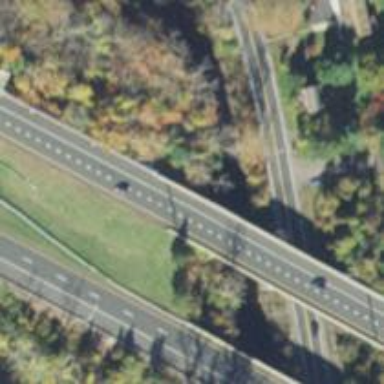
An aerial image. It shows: Bridge over motorway.